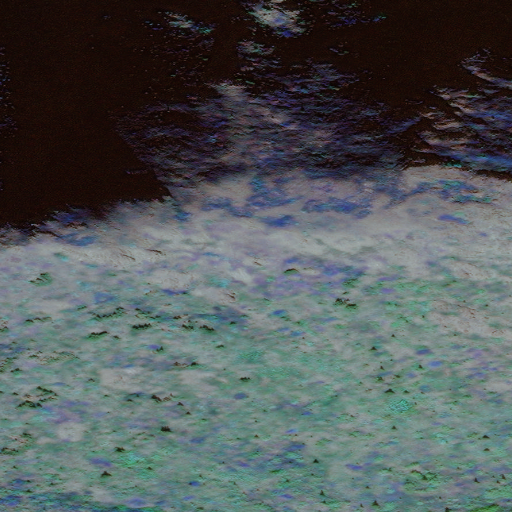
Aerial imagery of mountain in Alaska named Mount Simpson containing only unknown